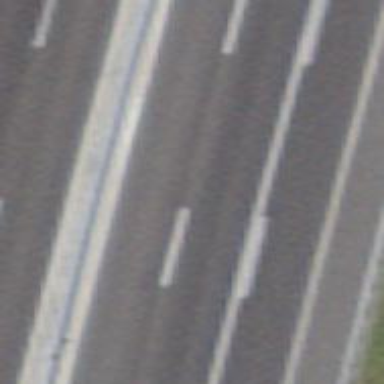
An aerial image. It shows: View of motorway.